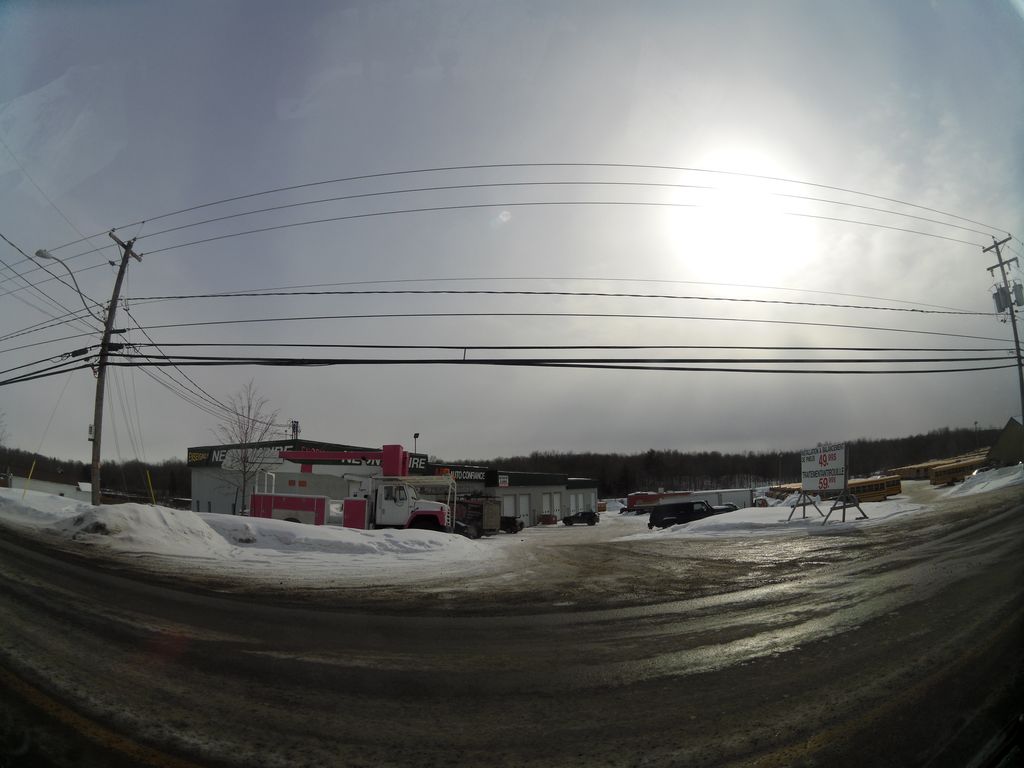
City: ottawa-gatineau